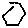
Label: hexagon